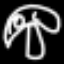
Label: mushroom